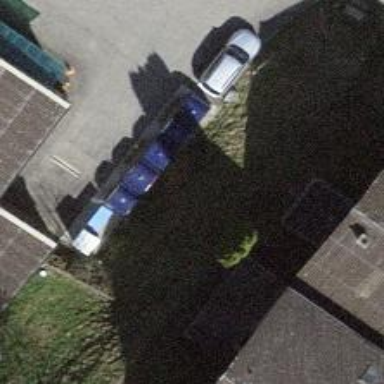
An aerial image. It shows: Recycling container at amenity designated for recycling.